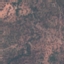
Label: HerbaceousVegetation